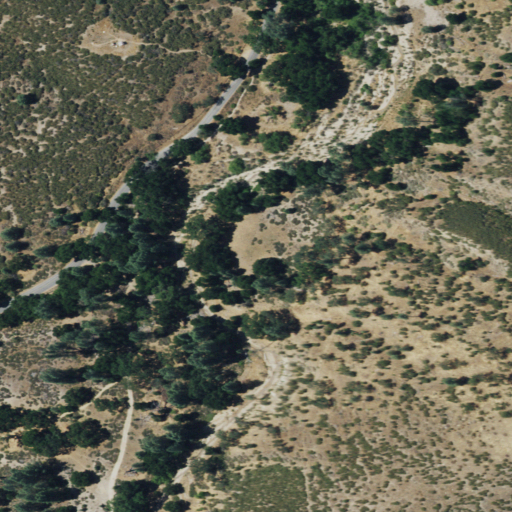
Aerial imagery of valley in California named Bear Valley containing shrub and open development